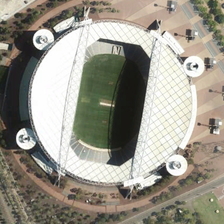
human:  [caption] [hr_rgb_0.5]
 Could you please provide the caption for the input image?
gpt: there is a gym in the middle .

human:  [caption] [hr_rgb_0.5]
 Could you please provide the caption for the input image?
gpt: there is a gym in the middle .

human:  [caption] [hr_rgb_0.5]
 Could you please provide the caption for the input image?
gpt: there's a green stadium in the white stadium .

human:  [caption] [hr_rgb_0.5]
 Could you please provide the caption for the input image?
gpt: there's a green stadium in the white stadium .

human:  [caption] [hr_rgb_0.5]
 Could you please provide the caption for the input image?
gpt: there is a gym in the middle .